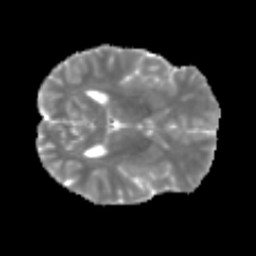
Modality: MD
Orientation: axial
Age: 37
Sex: male
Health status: healthy
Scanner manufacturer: siemens
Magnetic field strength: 3 T
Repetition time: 3.6 s
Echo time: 0.092 s